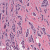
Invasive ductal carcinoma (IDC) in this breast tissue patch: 1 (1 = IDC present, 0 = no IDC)